Question: I am getting the below error when I execute the application.

How can I solve this?
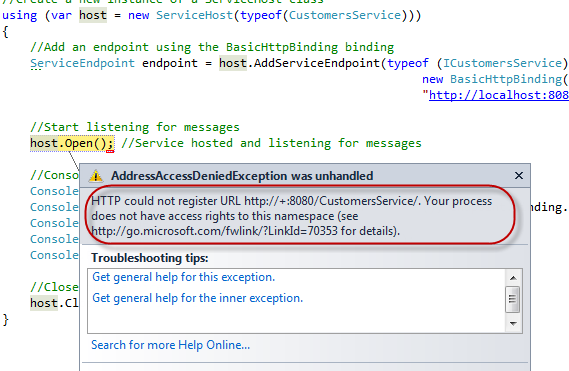
Answer: As the error message suggests, you don't have permission to host your service in that namespace. Right-click on Visual Studio and 'Run as Administrator'.